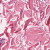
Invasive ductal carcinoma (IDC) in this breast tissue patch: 0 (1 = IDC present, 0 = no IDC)